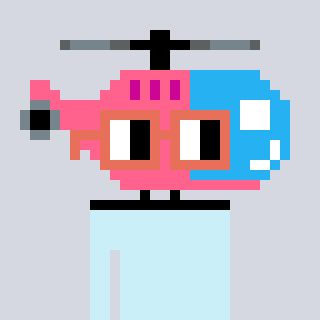
a pixel art character with square orange glasses, a helicopter-shaped head and a foggrey-colored body on a cool background